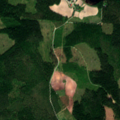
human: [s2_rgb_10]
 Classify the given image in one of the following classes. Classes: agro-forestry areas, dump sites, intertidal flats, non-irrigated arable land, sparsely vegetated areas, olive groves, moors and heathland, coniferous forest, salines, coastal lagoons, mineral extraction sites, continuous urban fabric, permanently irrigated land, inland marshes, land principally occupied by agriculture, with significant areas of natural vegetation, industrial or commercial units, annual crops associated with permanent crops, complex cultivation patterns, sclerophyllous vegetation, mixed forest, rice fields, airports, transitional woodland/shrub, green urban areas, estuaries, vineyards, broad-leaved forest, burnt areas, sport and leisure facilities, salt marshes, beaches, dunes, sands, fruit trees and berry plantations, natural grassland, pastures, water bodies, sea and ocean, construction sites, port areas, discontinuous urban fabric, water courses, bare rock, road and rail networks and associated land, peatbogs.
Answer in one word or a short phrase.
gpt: land principally occupied by agriculture, with significant areas of natural vegetation, coniferous forest, mixed forest, water bodies